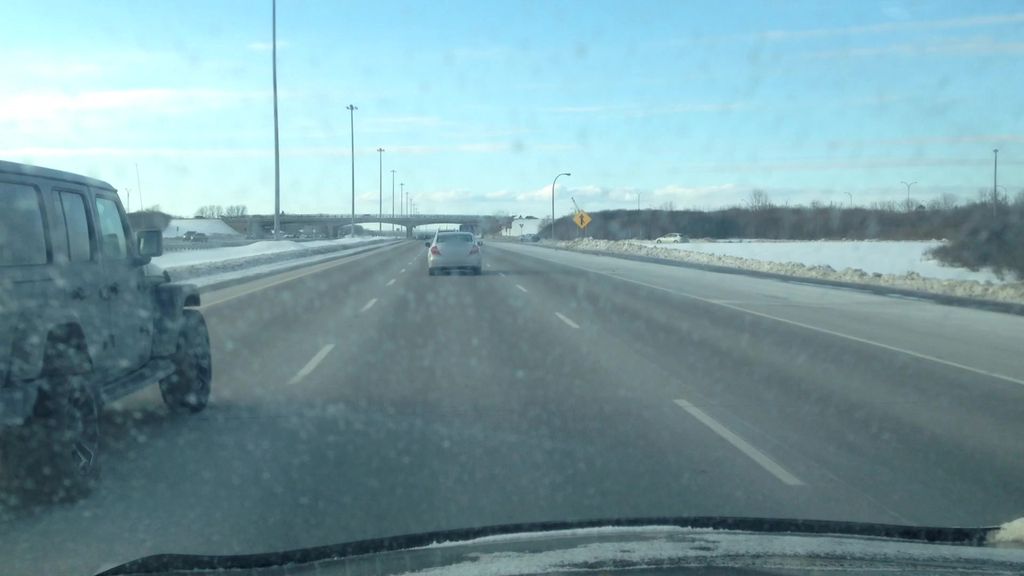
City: montreal